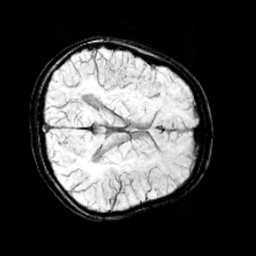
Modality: minIP
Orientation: axial
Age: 9
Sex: female
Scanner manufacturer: siemens
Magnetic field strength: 3 T
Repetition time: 0.027 s
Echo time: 0.02 s